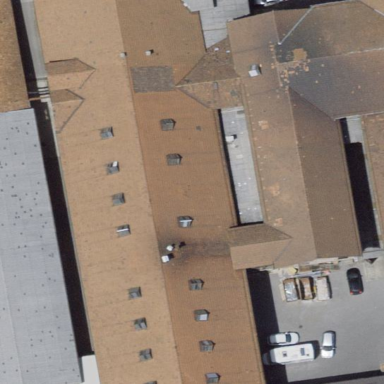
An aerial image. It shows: Industrial building.